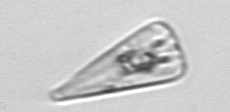
Label: Licmophora